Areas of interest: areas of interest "Art Gallery"
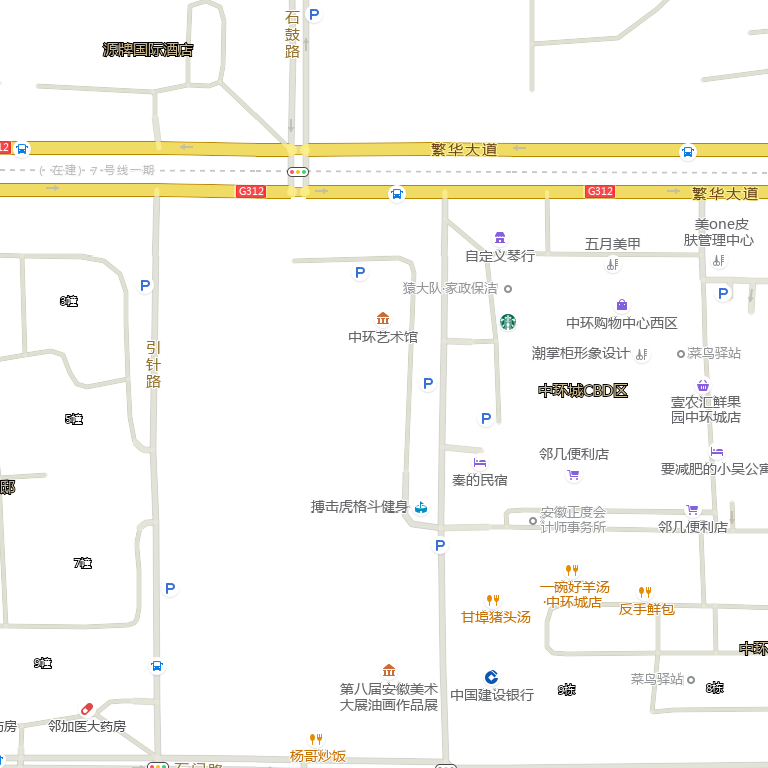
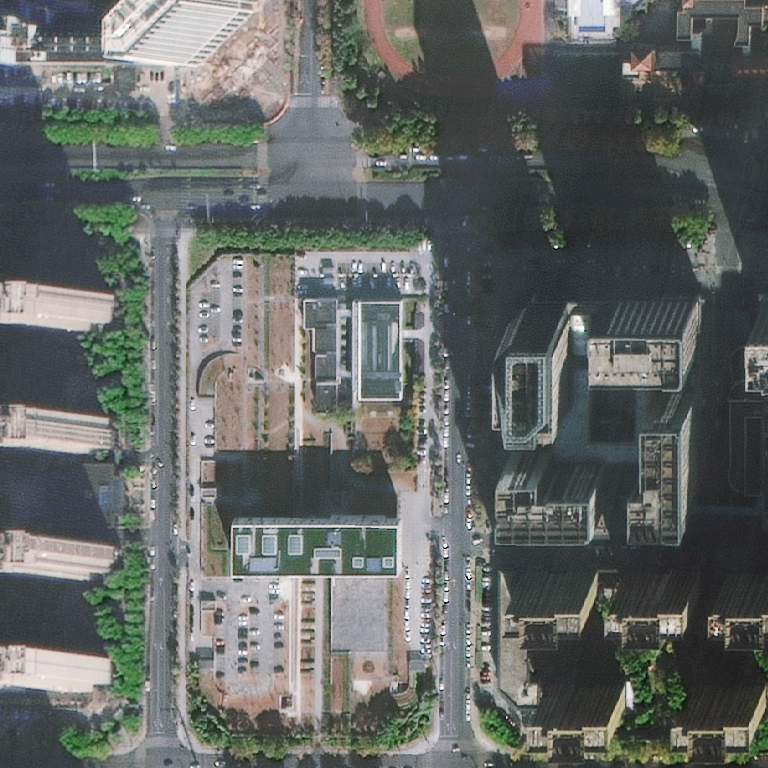